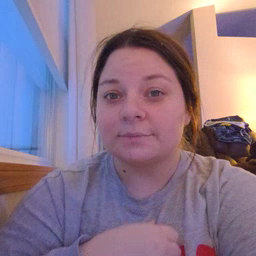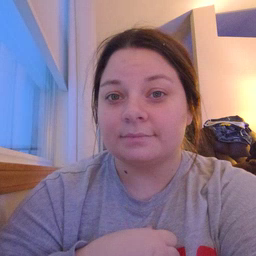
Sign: orange